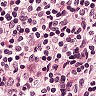
Metastatic tissue present: no